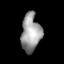
Tissue: lung
Cell type: T cells
Senescence score: 0.2091
Nuclear area (px): 726
Mean DAPI intensity: 155.868